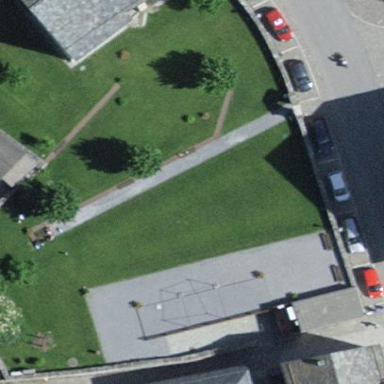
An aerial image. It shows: Park.